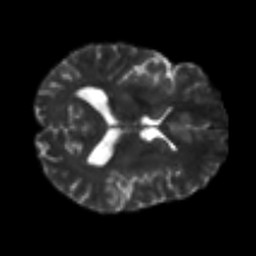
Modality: T2w
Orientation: axial
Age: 30
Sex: male
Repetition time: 8.4 s
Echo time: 0.09 s